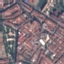
Label: Residential